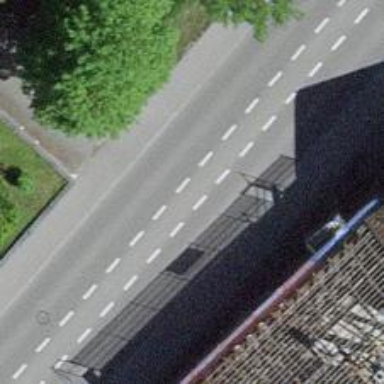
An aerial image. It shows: Primary highway with asphalt surface. There are sidewalks on both sides of the road.